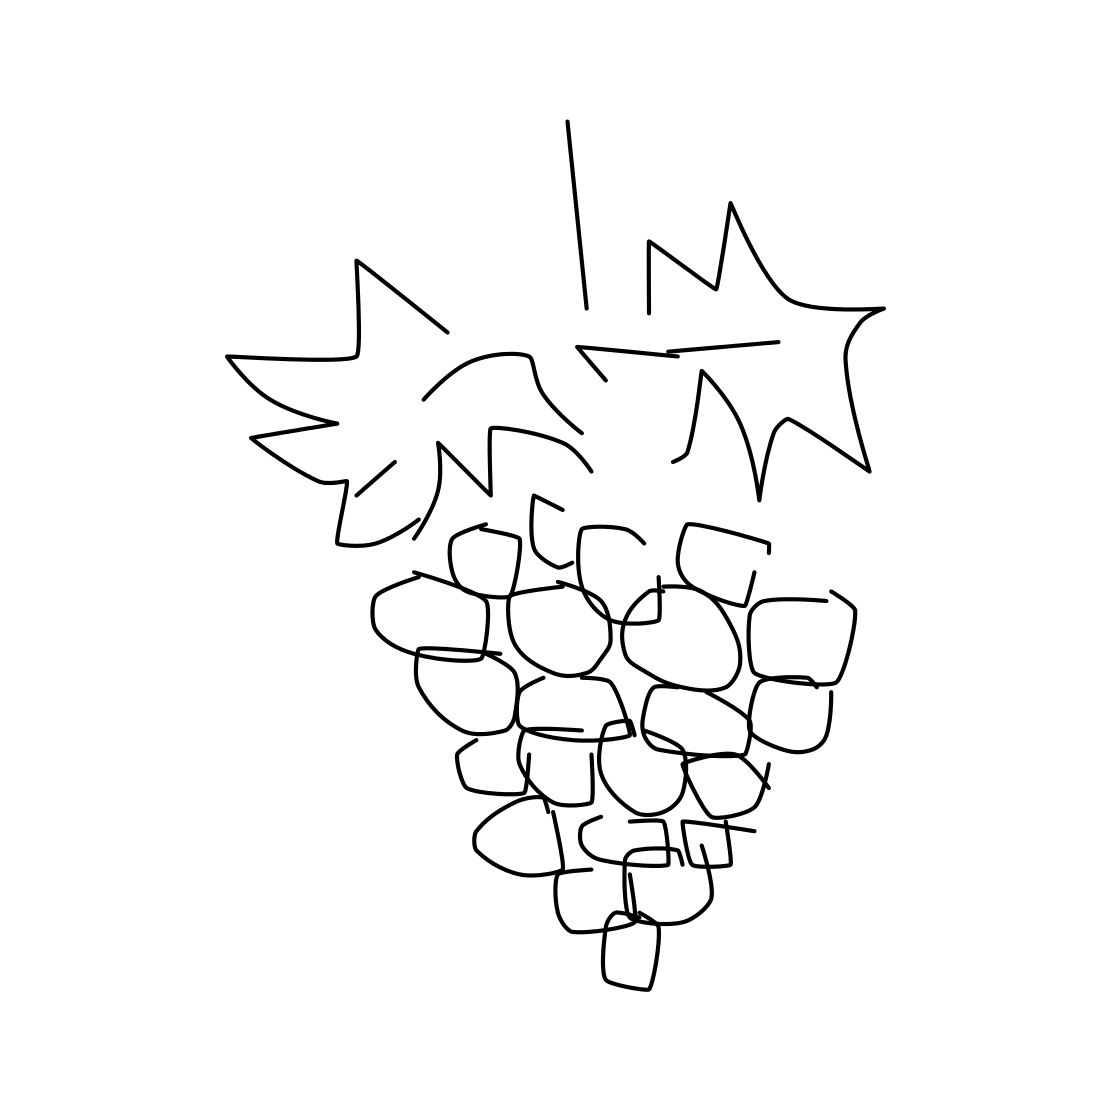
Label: grapes